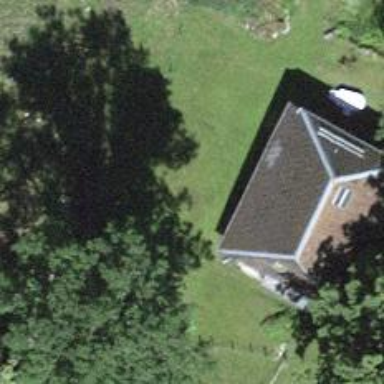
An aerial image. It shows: Rural barn.